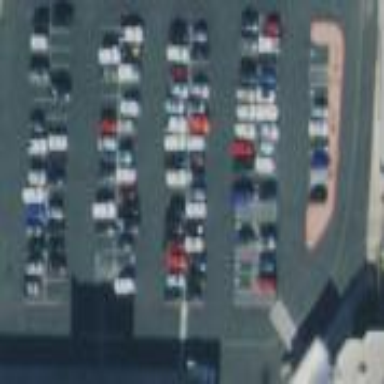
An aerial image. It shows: Parking area with asphalt surface.